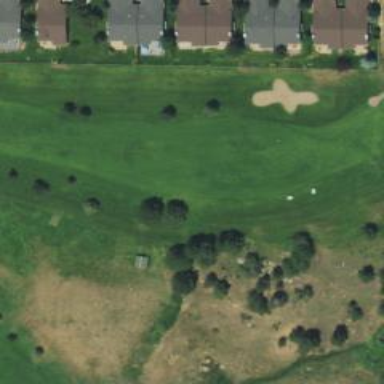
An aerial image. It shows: View of golf hole.